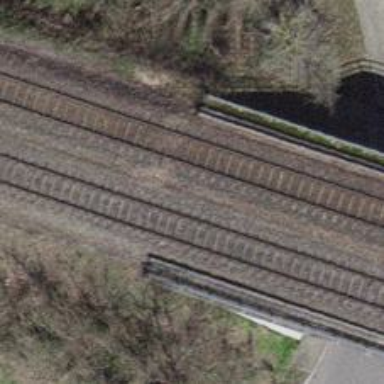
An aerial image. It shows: Single-track railway bridge.